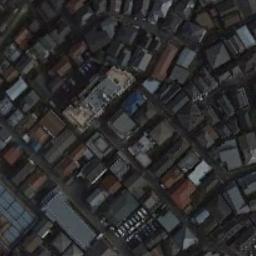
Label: dense_residential